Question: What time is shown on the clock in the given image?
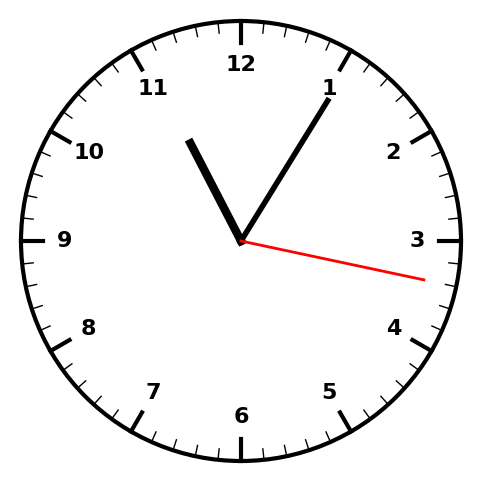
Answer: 11:05:17